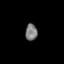
Tissue: prostate
Cell type: Fibroblasts
Senescence score: 0.7772
Nuclear area (px): 194
Mean DAPI intensity: 122.985